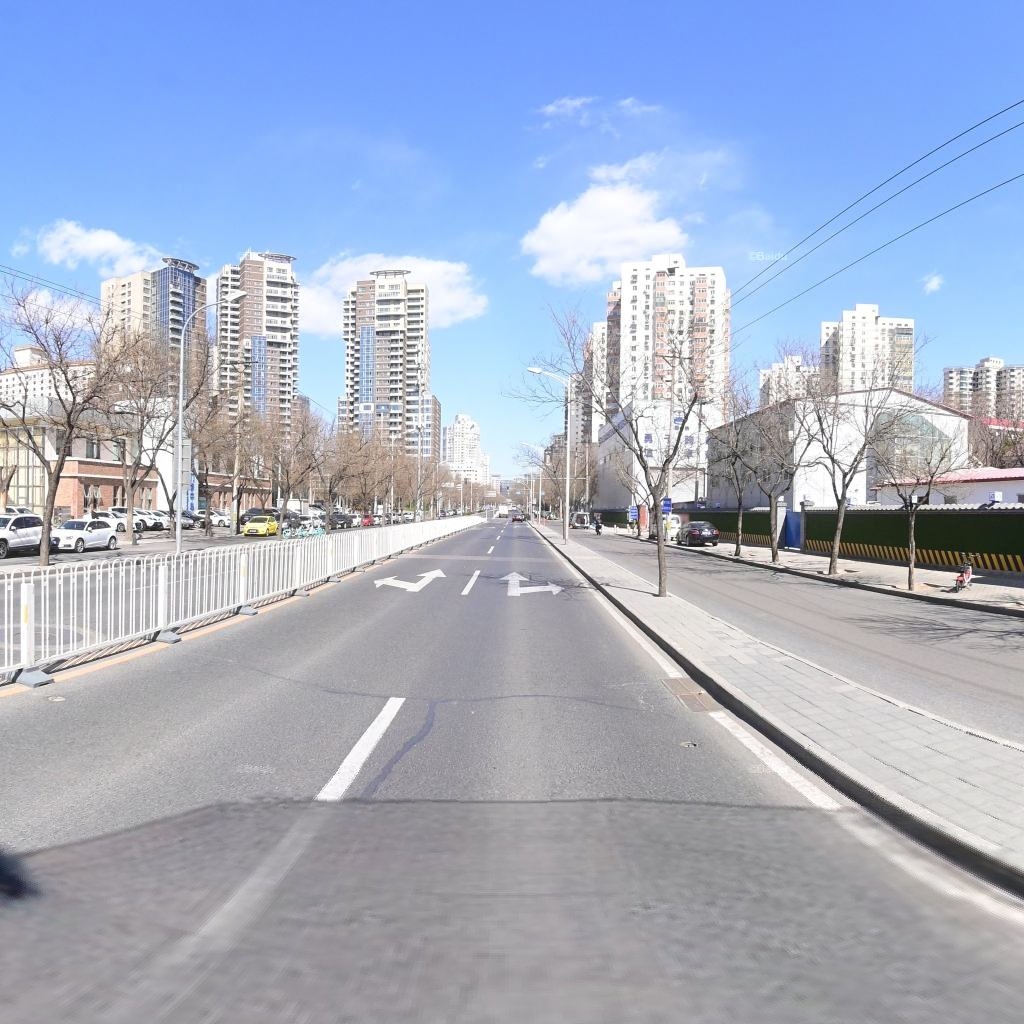
Region: Chaoyang
Road damage annotations: transverse patch, longitudinal patch, pothole, pothole